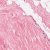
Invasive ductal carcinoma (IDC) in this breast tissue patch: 0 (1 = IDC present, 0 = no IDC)